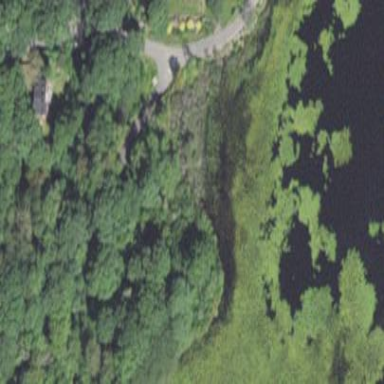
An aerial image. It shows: Swampy wetland area.